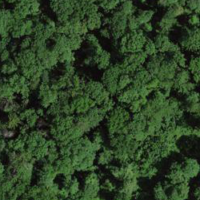
EUNIS habitat code: 41
Species observed at this site:
Stachys sylvatica